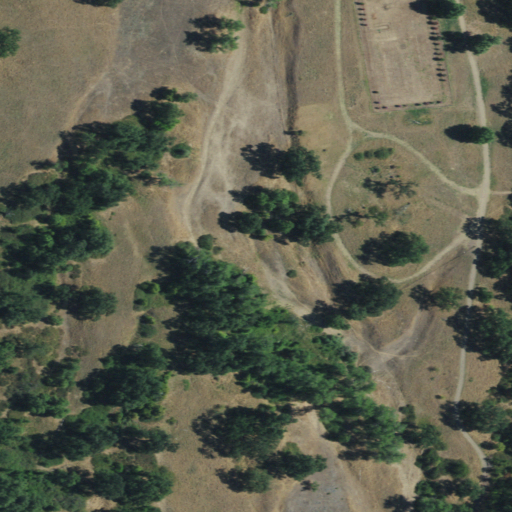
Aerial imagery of island in California named Rancherie Island containing grassland, woody wetlands, and herbaceous wetlands